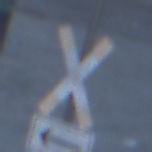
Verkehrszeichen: Andreaskreuz
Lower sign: RichtungsangabeDurchPfeile1
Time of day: SunriseSunset
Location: Outdoor (Urban)
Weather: PartlyCloudy
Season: NotSpecified
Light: Natural